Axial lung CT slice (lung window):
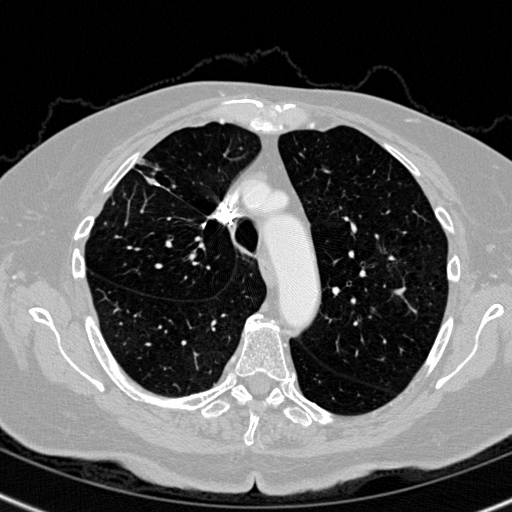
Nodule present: no